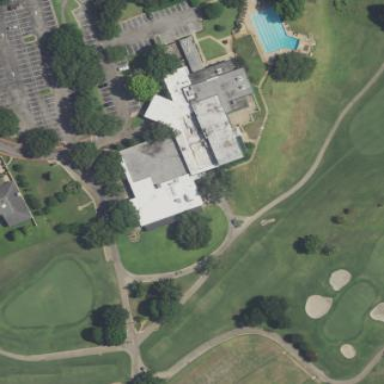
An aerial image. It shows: Clubhouse building for golf.